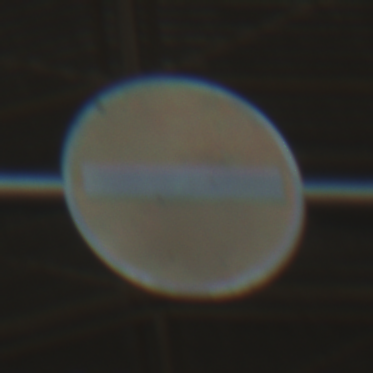
Verkehrszeichen: VerbotDerEinfahrt
Umgebung: Indoor, Urban
Tageszeit: Midday
Wetter: NotSpecified
Licht: Natural
Jahreszeit: NotSpecified
Kontrast: MediumContrast